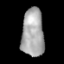
Tissue: lung
Cell type: Fibroblasts
Senescence score: 0.2143
Nuclear area (px): 1049
Mean DAPI intensity: 167.483